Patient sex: F
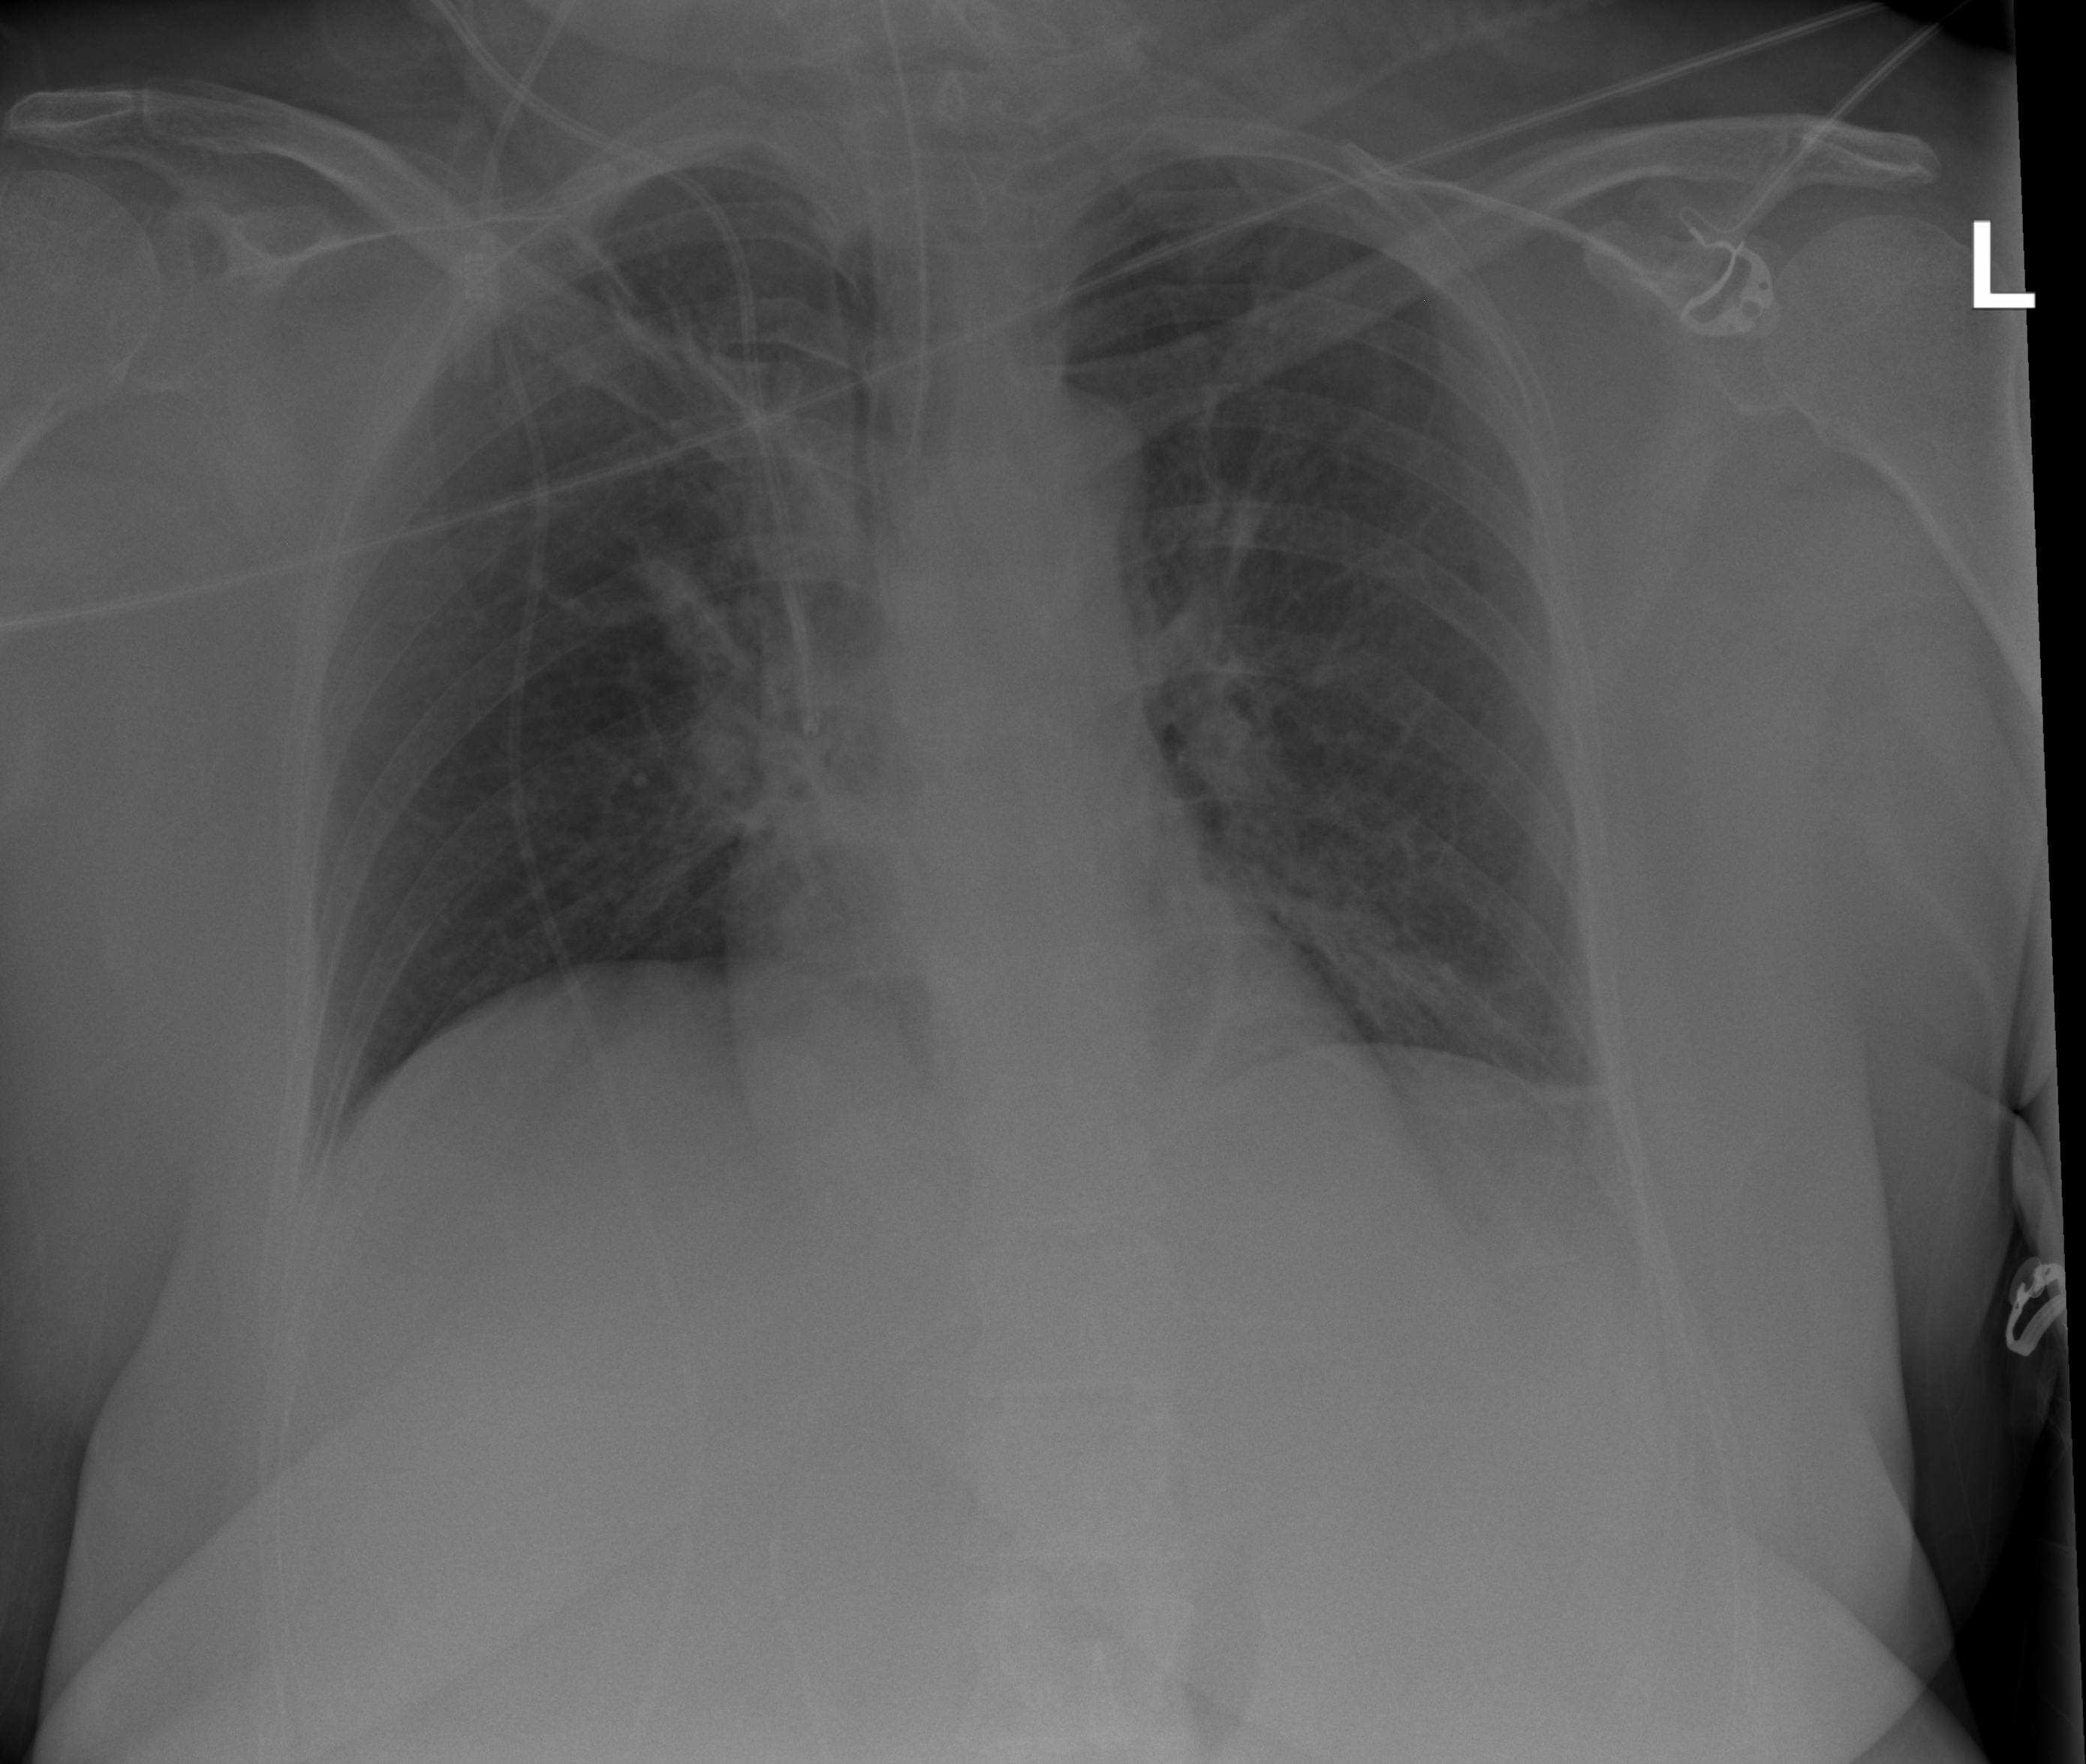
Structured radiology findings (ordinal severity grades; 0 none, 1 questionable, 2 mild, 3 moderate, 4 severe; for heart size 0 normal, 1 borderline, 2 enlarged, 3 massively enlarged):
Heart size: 0
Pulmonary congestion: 2
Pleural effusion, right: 0
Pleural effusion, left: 1
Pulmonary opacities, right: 2
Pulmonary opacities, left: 2
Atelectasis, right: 2
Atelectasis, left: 2